Question: I released a new version of my website today and with the old version, I was around 90 visitors an hour, and after the update, it dropped to around 20 visitors.
I don't know what went wrong. Here's the stats:

As you can see, a drop occurred between 3pm and 4pm and drop to finally get to 0 since then.
I added an httpS connection, but the non www and http all redirects to 'https://www' automatically. The tracker is the same, I only added
'''
ga('set', 'forceSSL', true);
ga('set', 'appVersion', '2');
ga('send', 'pageview');
'''
There is only one page (it's a basic app), so there is no other page that could have the tracker removed.
Now, I'm wondering something, when I start the tracker, I send this info :
'''
ga('create', 'UA-XXXXX-X', 'voilanorbert.com');
'''
shouldn't it be 'ga('create', 'UA-XXXXX-X', 'www.voilanorbert.com');'? (with "www.") Is this the issue?
: I decided to create a new tracker in Google to see if this was a reason, and ! A few minutes after I changed it to the new tracker, the data went to 1 visitors per hour, to 18 in real time! There is clearly a problem in Google Analytics!
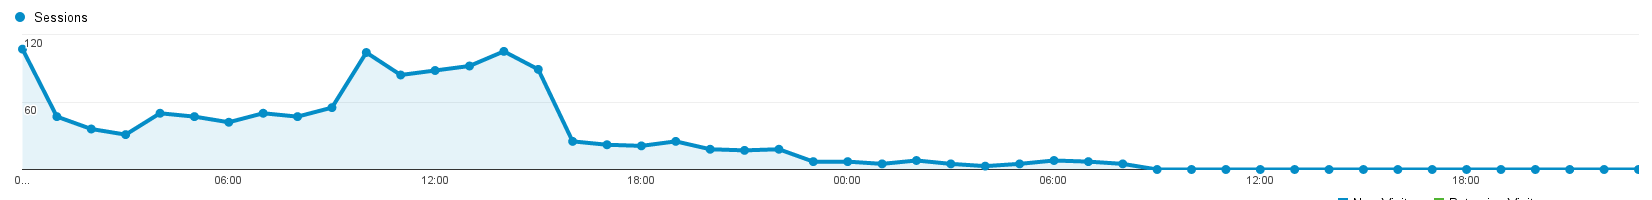
Answer: Your tracking code was flawed. This does not imply Google Analytics does not work.
- -
When in doubt, stick to the regular tracking code or use Google Tag Manager.